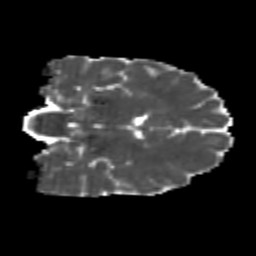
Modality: MD
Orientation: coronal
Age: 22
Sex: female
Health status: healthy
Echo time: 0.074 s